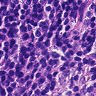
Metastatic tissue present: no